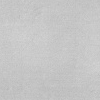
Atmospheric dust classification: dusty